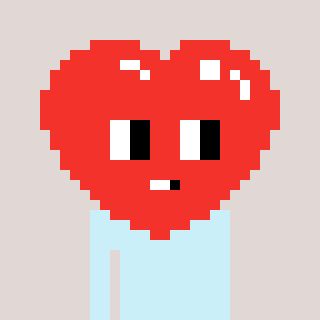
a pixel art character with square red glasses, a heart-shaped head and a redpinkish-colored body on a warm background